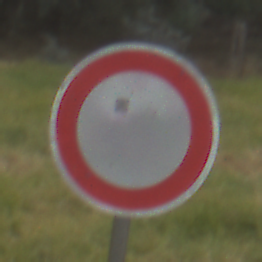
Verkehrszeichen: VerbotFahrzeugeAllerArt
Umgebung: Outdoor, Nature
Tageszeit: MorningAfternoon
Wetter: Overcast
Licht: Natural
Jahreszeit: NotSpecified
Kontrast: LowContrast